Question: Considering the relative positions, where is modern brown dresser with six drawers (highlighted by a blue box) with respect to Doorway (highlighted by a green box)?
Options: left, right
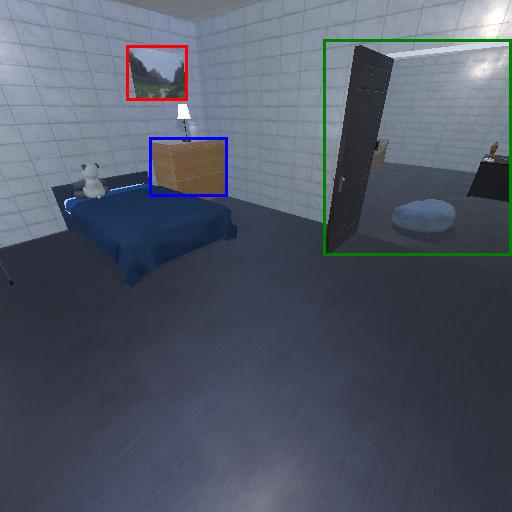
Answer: left